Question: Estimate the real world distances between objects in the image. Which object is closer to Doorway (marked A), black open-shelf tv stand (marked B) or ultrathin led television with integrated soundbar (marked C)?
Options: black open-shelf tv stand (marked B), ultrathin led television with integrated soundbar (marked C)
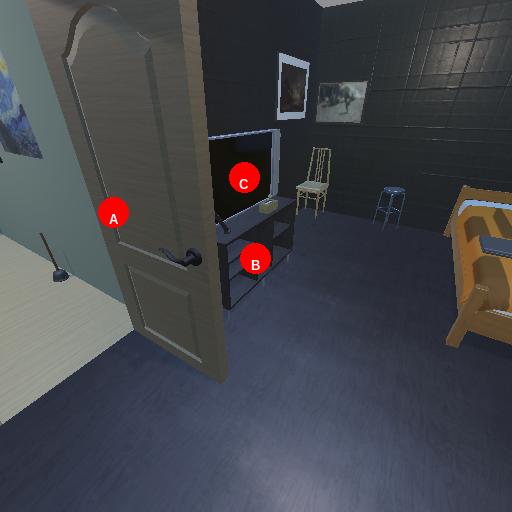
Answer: black open-shelf tv stand (marked B)